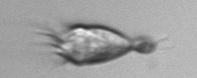
Label: Paratontonia_gracillima